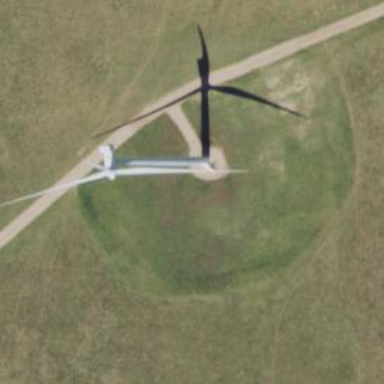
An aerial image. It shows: Wind generator in the form of horizontal axis wind turbine.